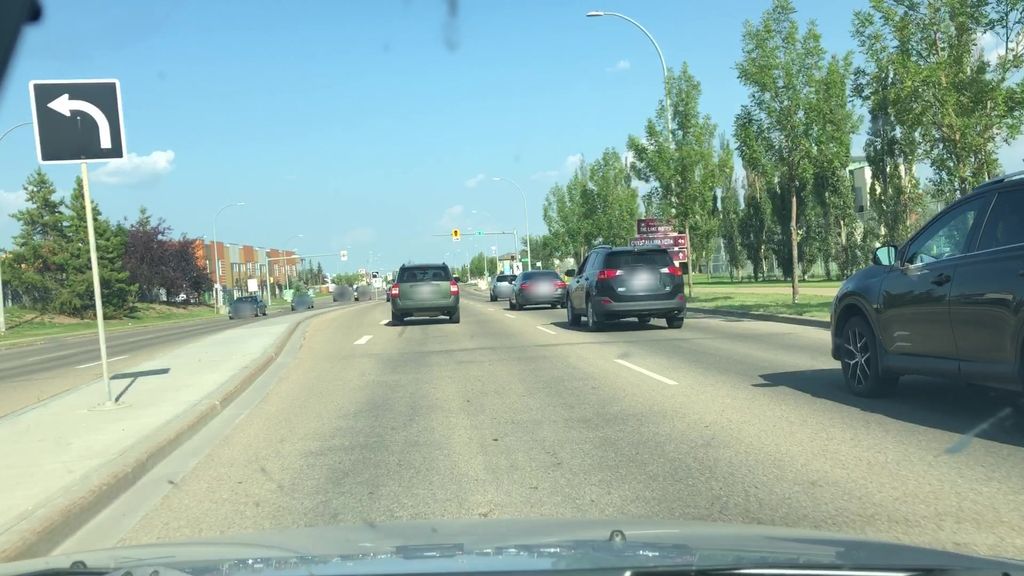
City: edmonton